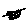
Label: cat